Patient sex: M
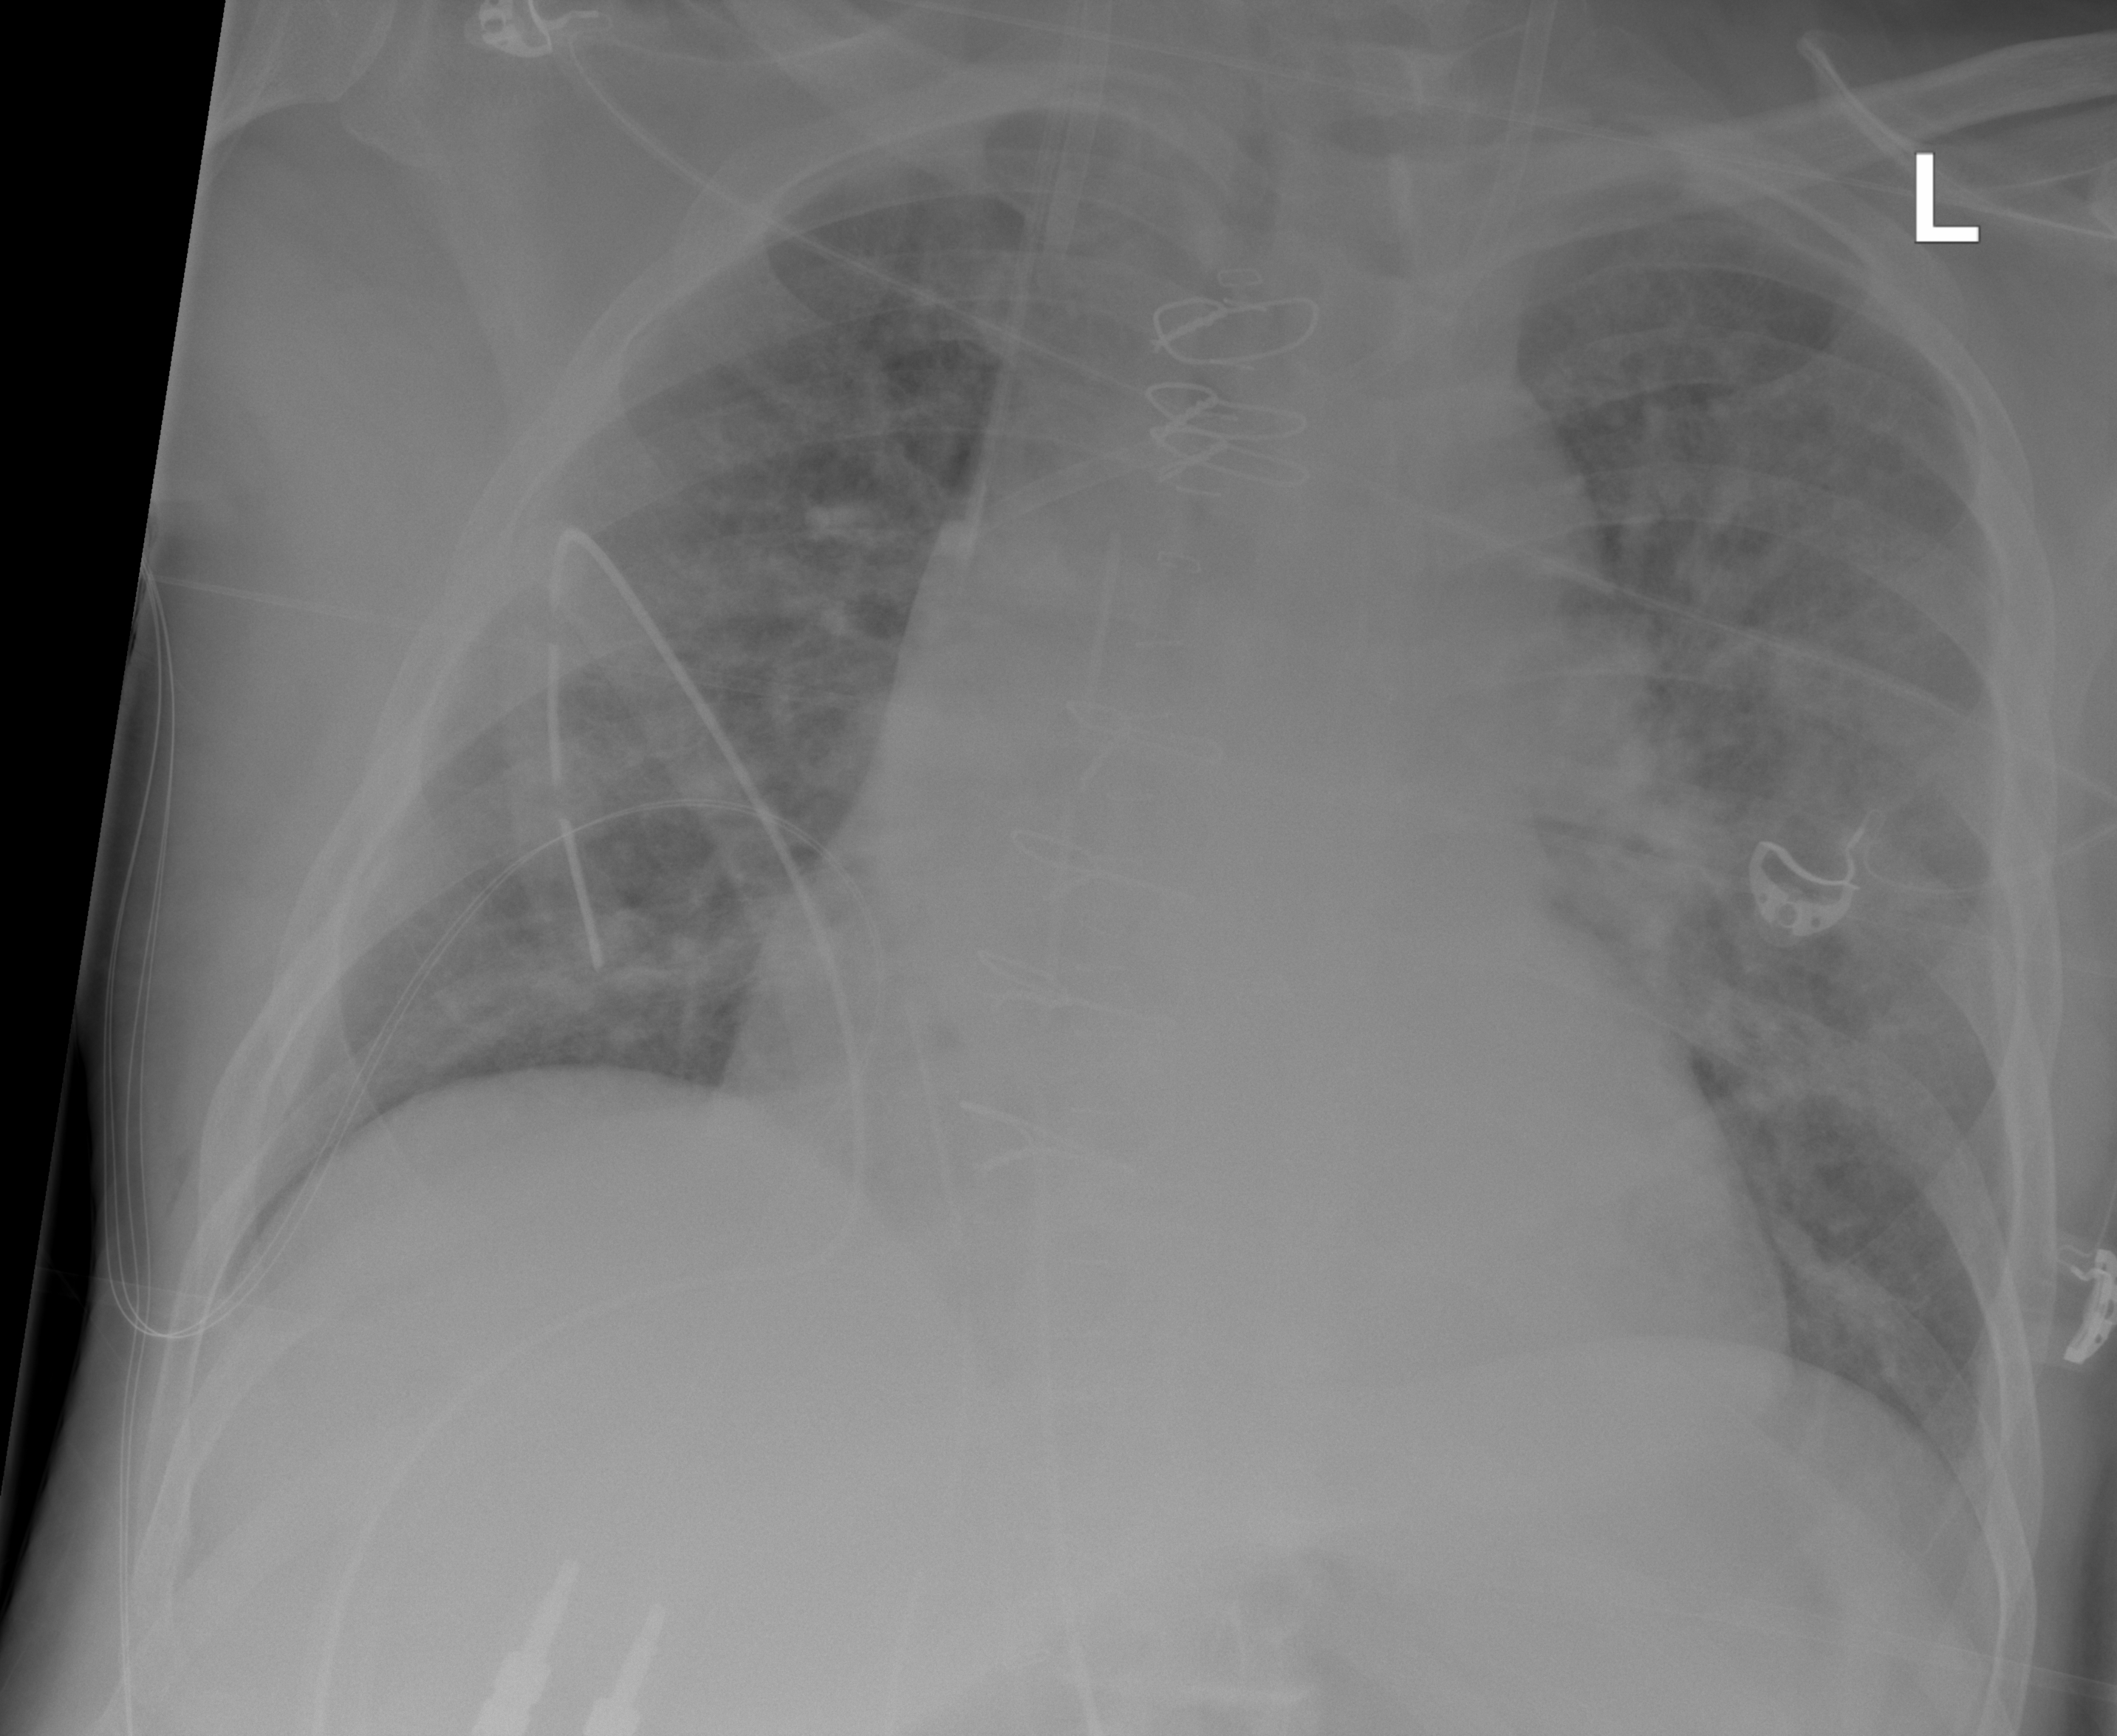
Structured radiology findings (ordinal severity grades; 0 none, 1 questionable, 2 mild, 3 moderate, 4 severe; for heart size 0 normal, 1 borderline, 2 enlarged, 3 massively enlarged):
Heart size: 1
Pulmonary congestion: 2
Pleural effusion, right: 0
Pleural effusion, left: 0
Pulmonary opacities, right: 2
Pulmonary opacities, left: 3
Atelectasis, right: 2
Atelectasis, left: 0